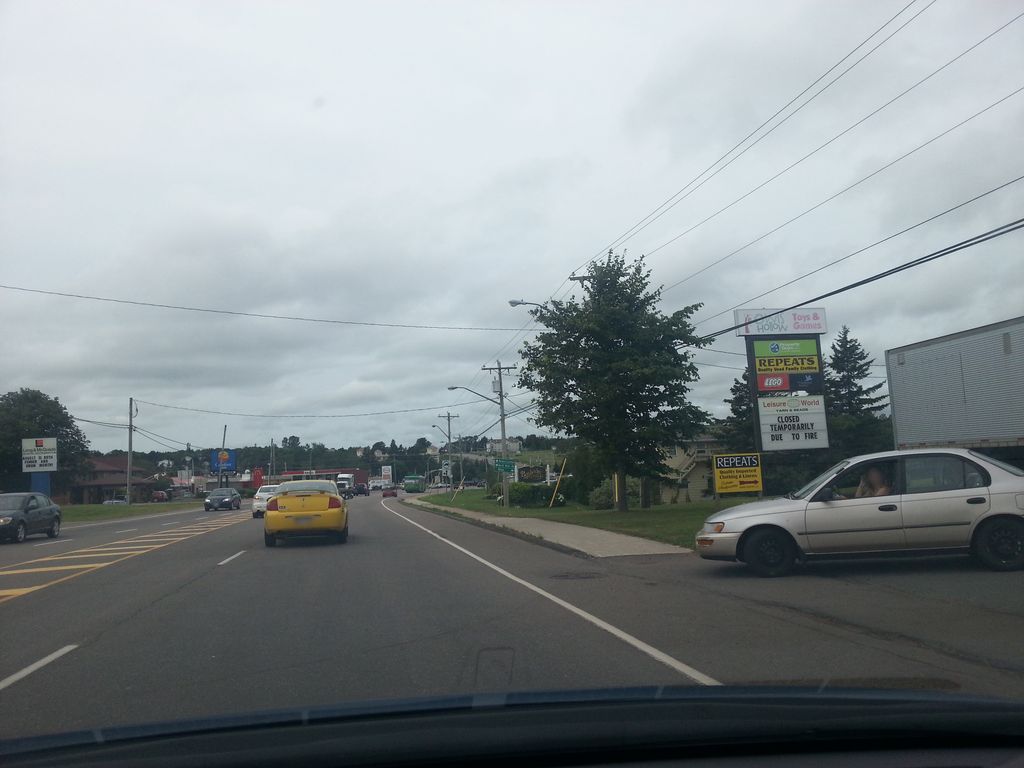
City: charlottetown